Question: I make so many tables and want to create a relationship between them. When I call the built-in function of sequelize(orm), that is, .hasMany, it gives me the error
> Cannot read the property of .hasMany of undefined
### File companyModel.js
'''
const sequelize = require("sequelize");
const companyDb = require("../../config/database");
const company1 = companyDb.define("company", {
id: {
type: sequelize.INTEGER,
autoIncrement: true,
primaryKey: true,
},
name: {
type: sequelize.STRING,
allowNull: false,
},
address: {
type: sequelize.STRING,
allowNull: false,
},
contact: {
type: sequelize.STRING,
},
primay_email: {
type: sequelize.STRING,
allowNull: false,
},
website: {
type: sequelize.STRING,
},
deleted_at: {
type: sequelize.DATE,
},
is_deleted: {
type: sequelize.BOOLEAN,
defaultValue: false,
},
logo_url: {
type: sequelize.STRING,
},
country: {
type: sequelize.STRING,
allowNull: false,
},
});
module.exports = company1;
'''
I make the relation in the below:
### File relation.js
'''
const user = require("./usermodal");
const customerCompany = require("./customerCompanyModel");
const customer = require("./customerModel");
const invoiceItems = require("./invoiceItemsModel");
const outlet = require("./outletModel");
const outletStock = require("./outletStockModel");
const product = require("./productModel");
const role = require("./roleModel");
const invoice = require("./invoicesModel");
const { use } = require("../../routes");
const {company} = require("./companyModel");
const relationshipt = company.hasMany(user);
user.belongsTo(company);
role.hasOne(user);
user.belongsTo(role);
company.hasMany(product);
product.belongsTo(company);
company.hasMany(outlet);
outlet.belongsTo(company);
company.hasMany(customerCompany);
customerCompany.belongsTo(company);
outlet.hasMany(user);
user.belongsTo(outlet);
outlet.hasMany(customerCompany);
customerCompany.belongsTo(outlet);
outlet.hasMany(invoice);
invoice.belongsTo(outlet);
outlet.hasMany(outletStock);
outletStock.belongsTo(outlet);
product.hasMany(outletStock);
outletStock.belongsTo(product);
product.hasOne(invoiceItems);
invoiceItems.belongsTo(product);
customer.hasMany(customerCompany);
customerCompany.belongsTo(customer);
customer.hasMany(invoice);
invoice.belongsTo(customer);
invoice.hasMany(invoiceItems);
invoiceItems.belongsTo(invoice)
module.exports = relations;
'''
But it give me this error:

How can I fix this problem?
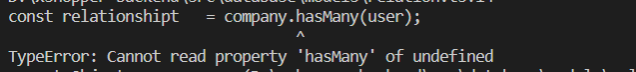
Answer: I think this is how you can fix it. Currently:
'''
const {company} = require("./companyModel");
'''
Should be (note the removed curly braces):
'''
const company = require("./companyModel");
'''
The code below is just to explain what happens; do not try to use it!
So, in your './companyModel' you export your model as the whole 'exports' object:
'''
module.exports = company1;
'''
And later you include it with curly braces, which translates roughly to this:
'''
const {company} = company1;
// Or to put it differently:
const company = company1.company; // And this is the undefined value you get
'''
With a proper 'require' statement, it would look like this:
'''
const company = company1; // That's your model; no more undefined
'''